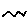
Label: zigzag